【题型】选择题　【知识点】函数　【难度】easy
若函数$y=kx(k>0)$与函数$y=\dfrac{1}{x}$的图象相交于$A$，$C$两点，$AB$垂直$x$轴于$B$，则$\triangle ABC$的面积为( )\\

\noindent A.$1$ \quad B.$2$ \quad C.$k$ \quad D.$k^2$
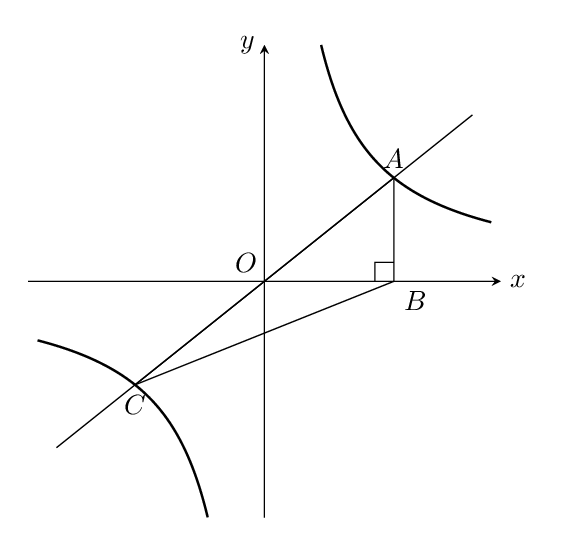
【解答】
\noindent 【分析】因为过双曲线上任意一点与原点所连的线段、坐标轴、向坐标轴作垂线所围成的直角三角形面积$S$是个定值，即$S_{\triangle ABC}=2S_{\triangle AOB}=\dfrac{1}{2}|k|$.\\
\noindent 【解答】解：设点$A$的坐标为$(x,y)$，则$xy=1$，\\
\noindent 故$\triangle ABO$的面积为$\dfrac{1}{2}xy=\dfrac{1}{2}$，\\
\noindent 又$\because \triangle ABO$与$\triangle CBO$同底等高，\\
\noindent $\therefore \triangle ABC$的面积$=2\times \triangle ABO$的面积$=1$.\\
\noindent 故选：$A$.\\
\noindent 【点评】主要考查了反比例函数$y=\dfrac{k}{x}$中$k$的几何意义，即过双曲线上任意一点引$x$轴、$y$轴垂线，所得矩形面积为$|k|$，是经常考查的一个知识点；这里体现了数形结合的思想，做此类题一定要正确理解$k$的几何意义. 图象上的点与原点所连的线段、坐标轴、向坐标轴作垂线所围成的直角三角形面积$S$的关系即$S=\dfrac{1}{2}|k|$.